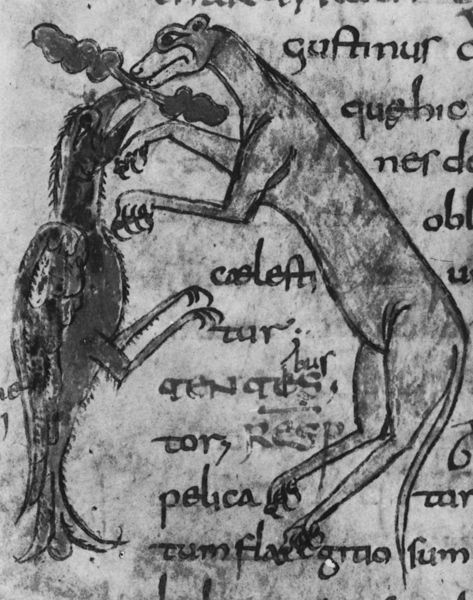
Titel: Figureninitiale. Der Fuchs und der Rabe.
Institution: Paris, Bibliothèque Nationale
Schlagwörter: kampf, vogel, weiß, wolf, schwarz, zeichnung, hund, tier, tiere, federn, vieh, schwanz, holzschnitt, schrift, papier, knochen, blut, buch, druck, stich, seite, text, krallen, fuchs, gotisch, mittelalter, geier, rabe, beissen, handschrift, klauen, latein, buchillustration, alte schrift, frakturschrift, pelica